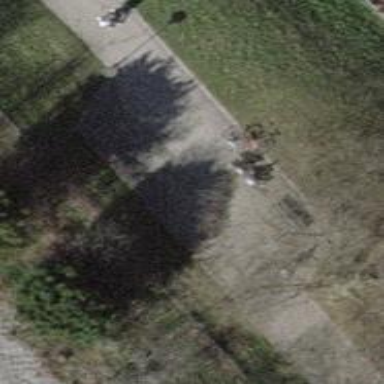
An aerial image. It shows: Bench.